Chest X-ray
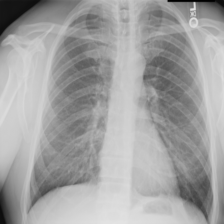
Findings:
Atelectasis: negative
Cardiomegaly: negative
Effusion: negative
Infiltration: positive
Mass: negative
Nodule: negative
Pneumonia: negative
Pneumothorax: negative
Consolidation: negative
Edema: negative
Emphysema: negative
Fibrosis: negative
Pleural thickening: negative
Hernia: negative